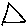
Label: triangle